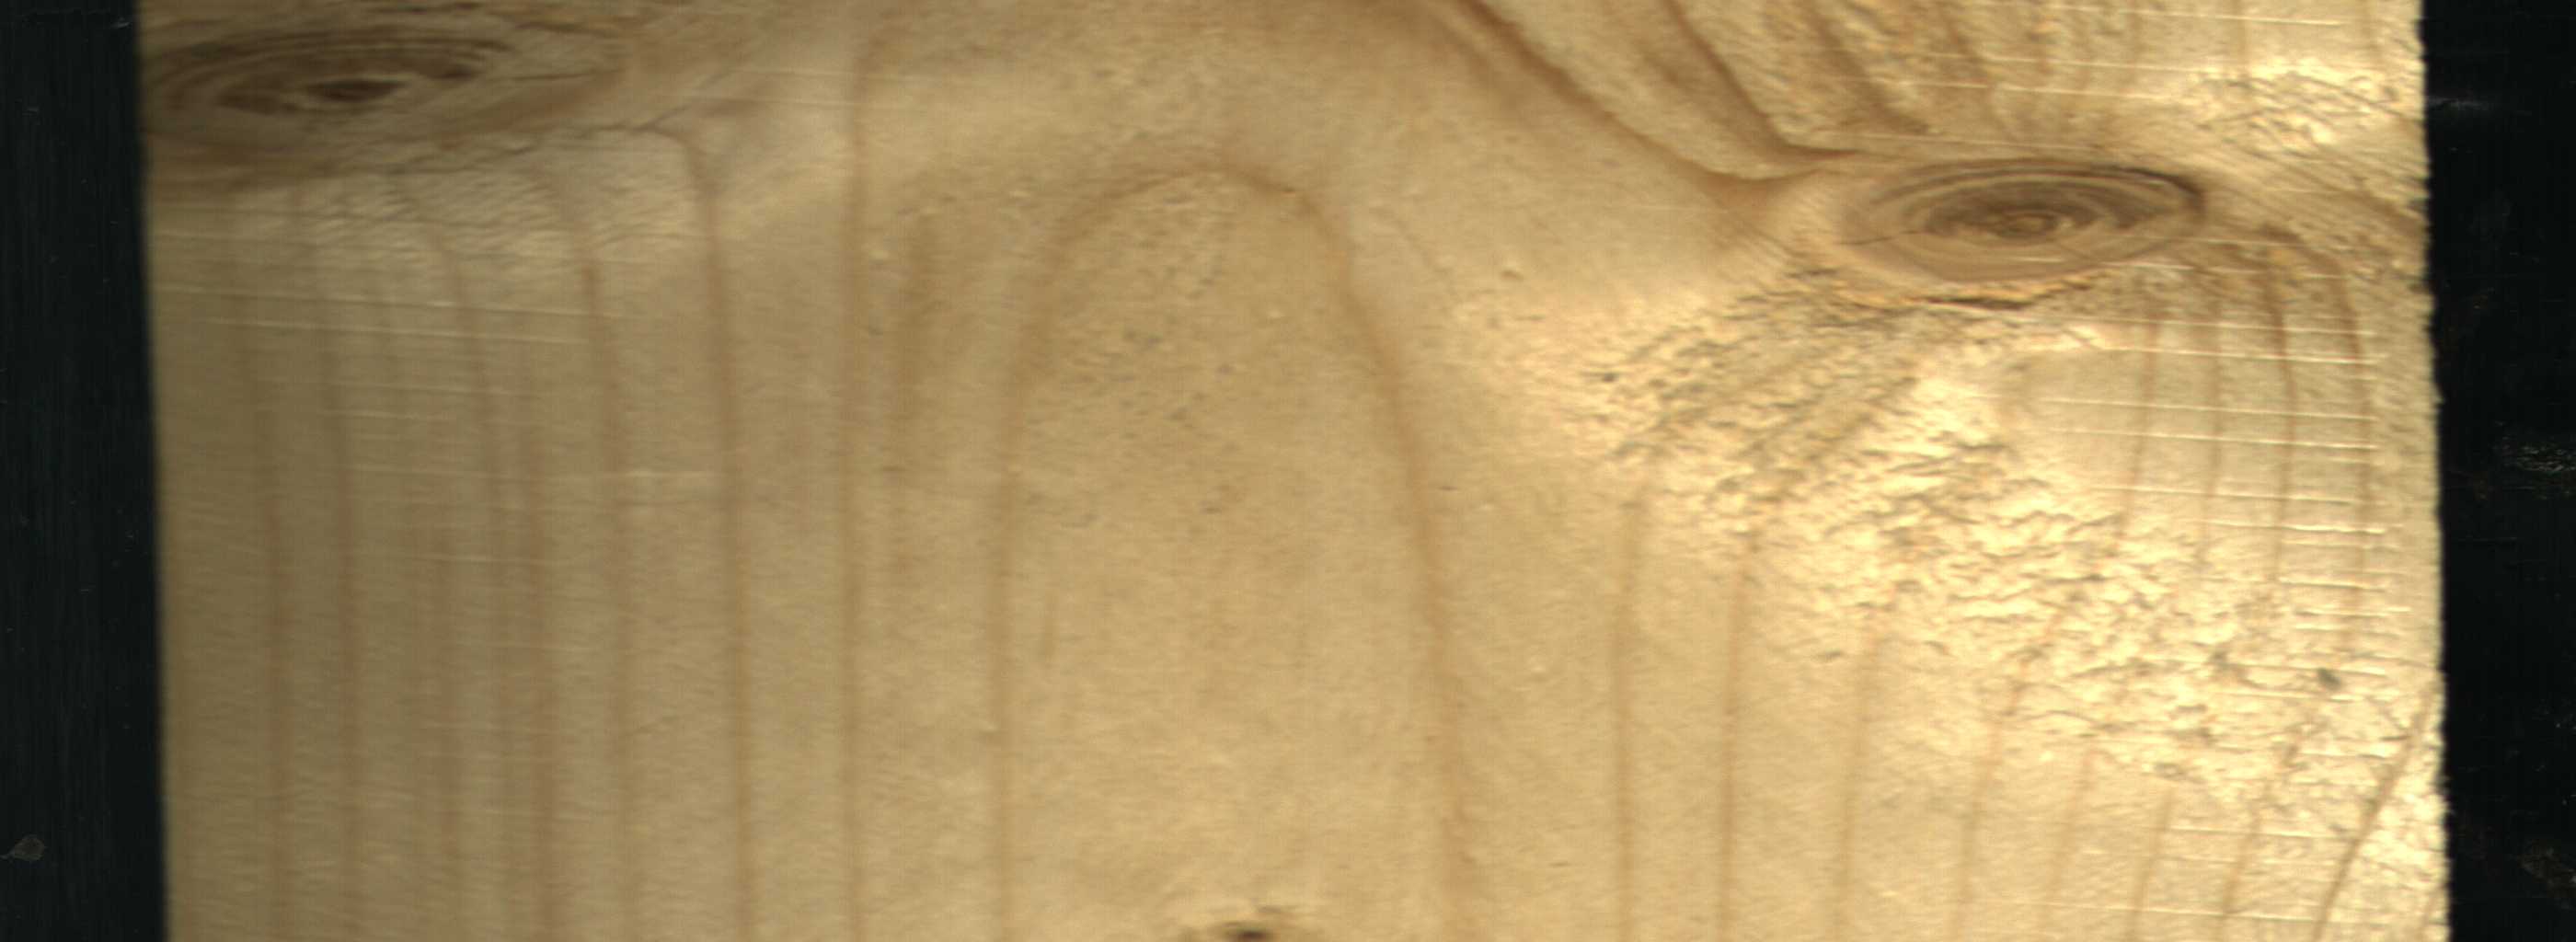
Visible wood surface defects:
Live_Knot
Live_Knot
Live_Knot